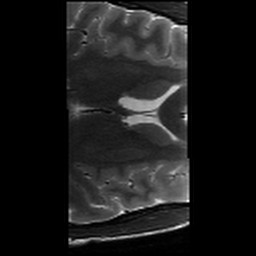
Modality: T2w
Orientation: axial
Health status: healthy
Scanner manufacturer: siemens
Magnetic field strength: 3 T
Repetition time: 8.02 s
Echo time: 0.08 s